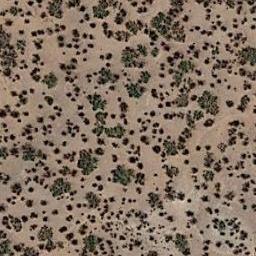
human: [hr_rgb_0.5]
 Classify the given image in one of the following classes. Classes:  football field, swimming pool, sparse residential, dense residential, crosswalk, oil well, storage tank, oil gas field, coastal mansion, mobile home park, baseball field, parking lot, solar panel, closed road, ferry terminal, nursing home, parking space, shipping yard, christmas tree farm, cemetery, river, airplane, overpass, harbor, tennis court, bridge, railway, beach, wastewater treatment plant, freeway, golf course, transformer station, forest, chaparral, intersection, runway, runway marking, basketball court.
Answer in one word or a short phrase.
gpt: chaparral